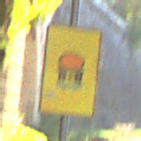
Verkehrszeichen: FahrzeugeMitWassergefaehrdenderLadungOhnePfeilsymbol
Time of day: Midday
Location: Outdoor (Urban)
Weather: Clear
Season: NotSpecified
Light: Natural